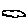
Label: cloud